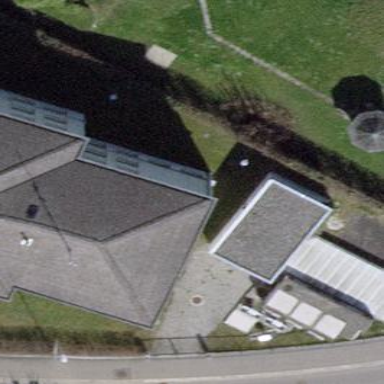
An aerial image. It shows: Service building.